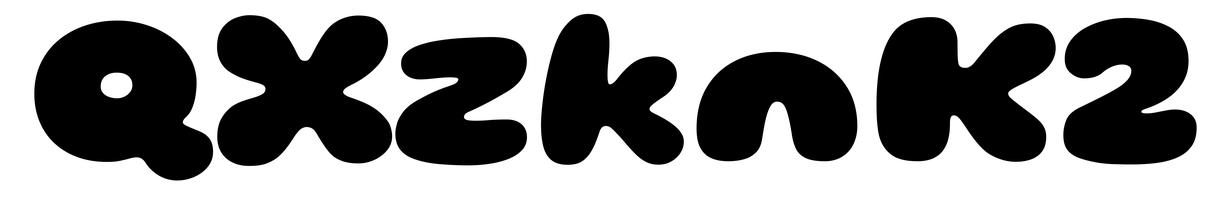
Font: Gluten_Black